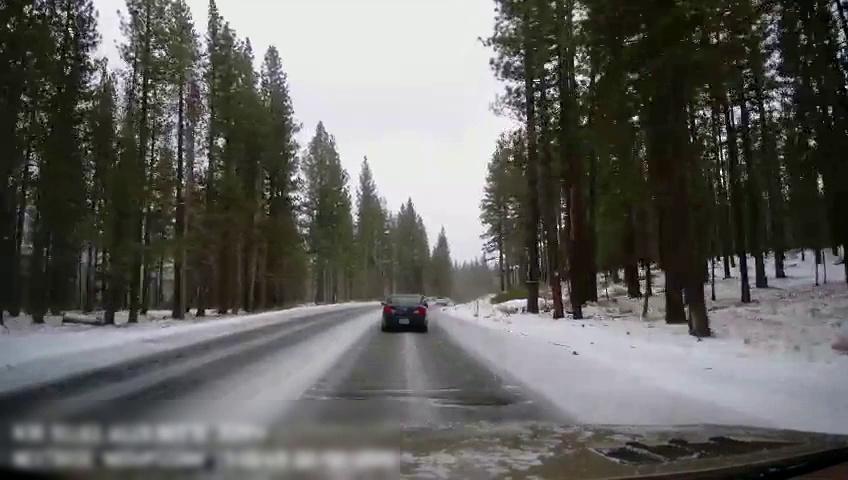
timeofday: Day
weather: Snowy
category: Drivable Space
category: Vehicles | Car
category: Vehicles | Car